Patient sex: M
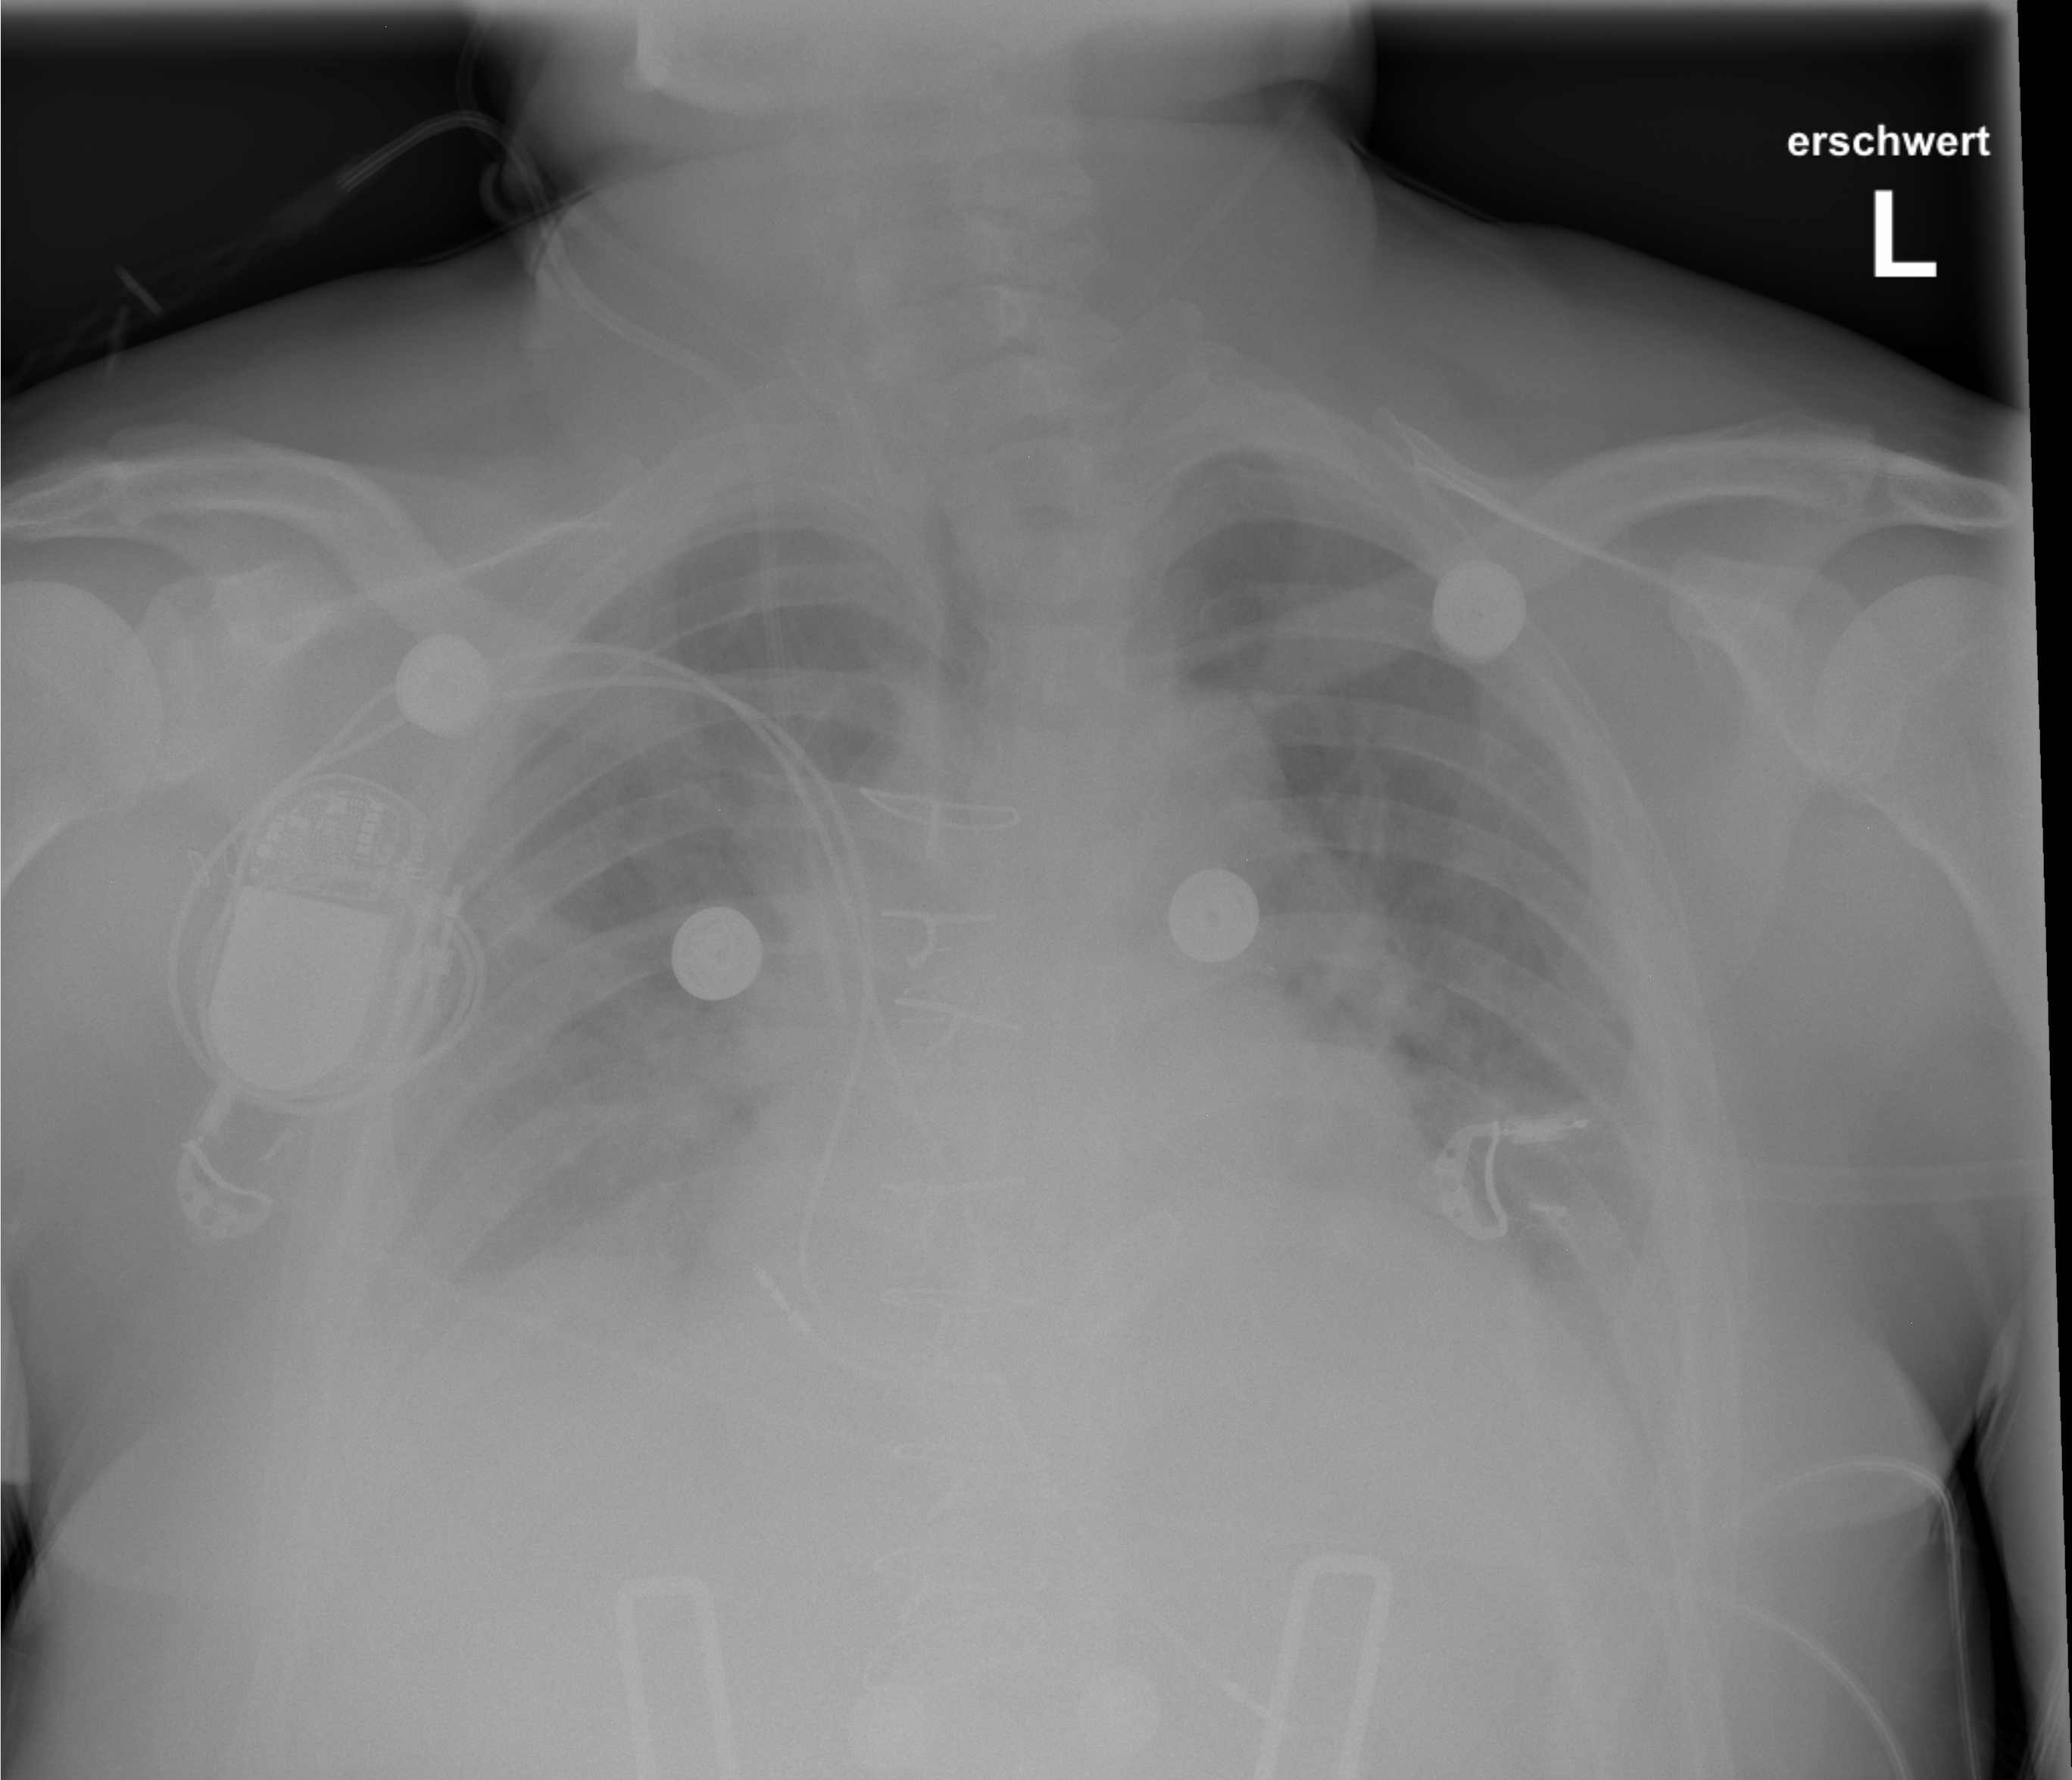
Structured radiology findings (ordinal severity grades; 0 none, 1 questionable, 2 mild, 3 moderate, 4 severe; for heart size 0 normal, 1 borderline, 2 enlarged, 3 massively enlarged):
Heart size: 1
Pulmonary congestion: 2
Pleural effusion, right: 2
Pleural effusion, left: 1
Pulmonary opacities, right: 0
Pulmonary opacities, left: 0
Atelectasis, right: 2
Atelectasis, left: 1